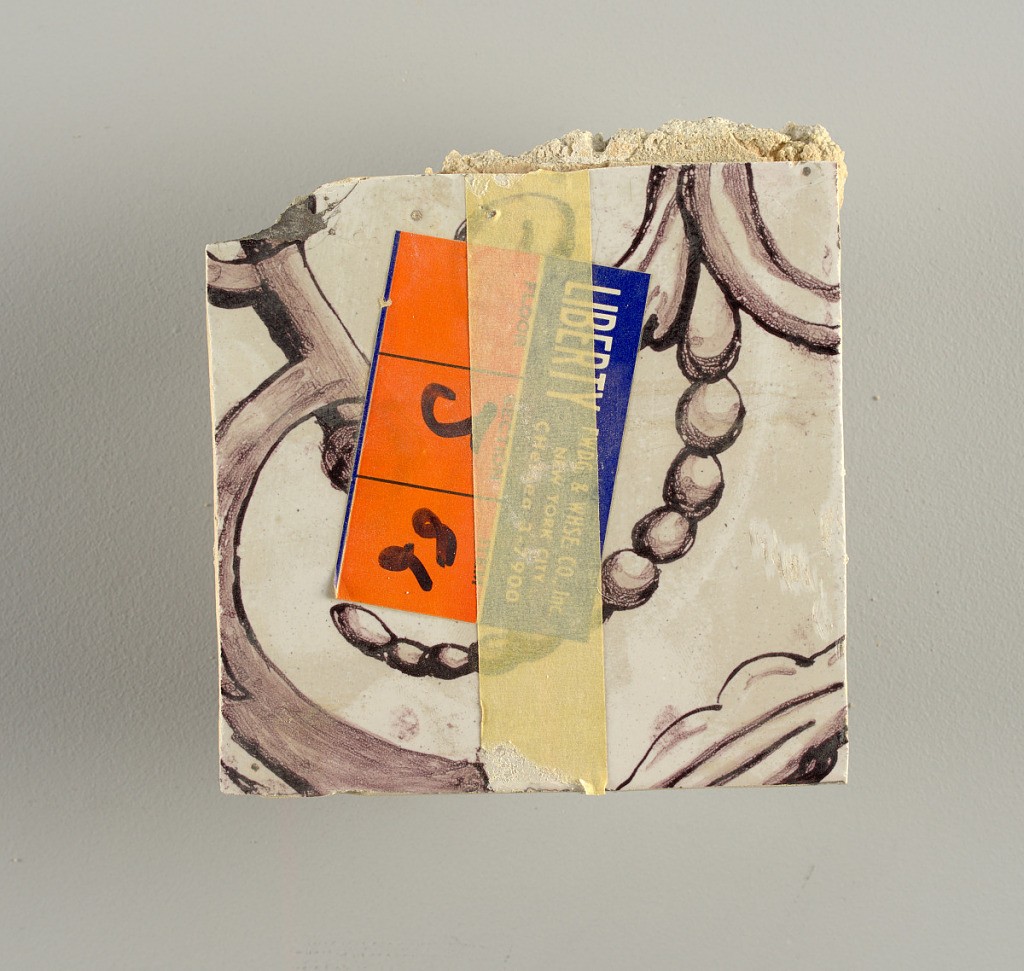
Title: Wall facing
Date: ca. 1725
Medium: tin-glazed earthenware, underglaze
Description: Two vertical rectangles, twenty-three tiles high.  A) Nine tiles wide at top; seven tiles wide at bottom.  B) Ten and one-half tiles wide.

Arabesque design of foliage.  A) with centered figure of Justice under a canopy.  B) with centered urn.